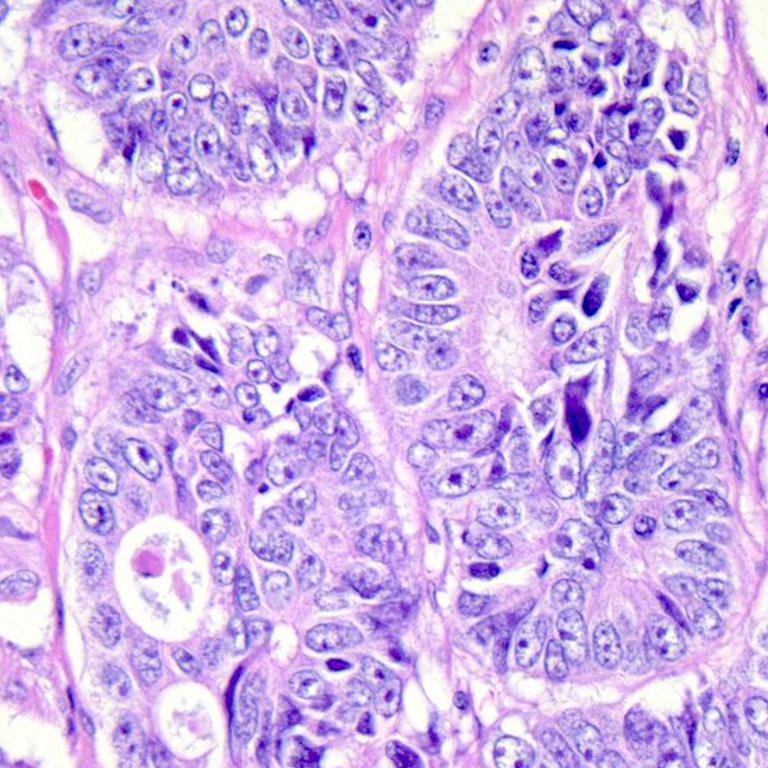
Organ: colon
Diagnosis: adenocarcinomas